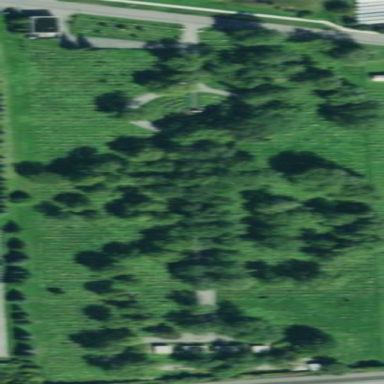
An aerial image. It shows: Cemetery.